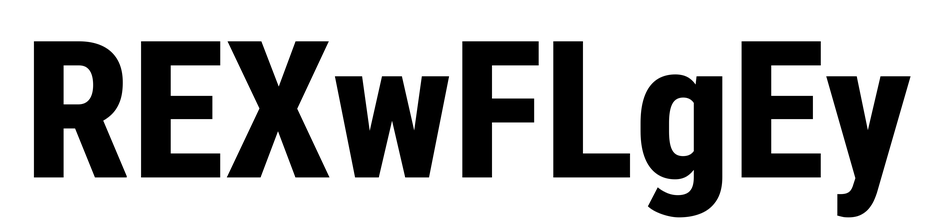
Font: Roboto_Condensed_ExtraBold